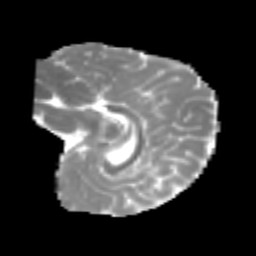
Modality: MD
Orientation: sagittal
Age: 7
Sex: male
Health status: healthy